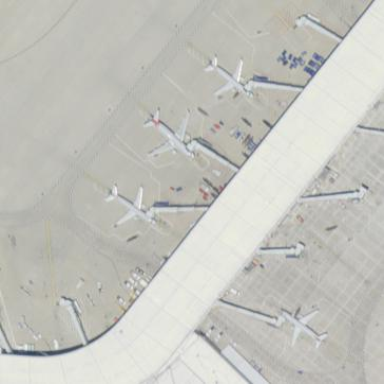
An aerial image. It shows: Airport terminal building.